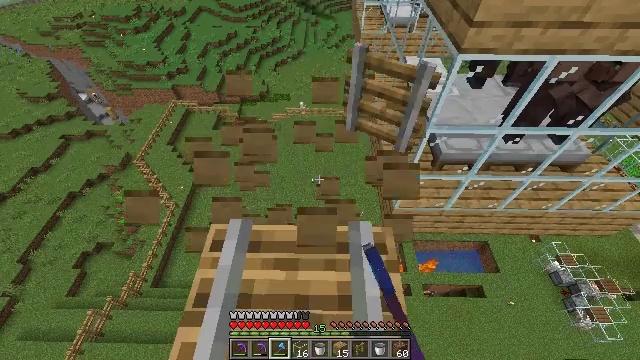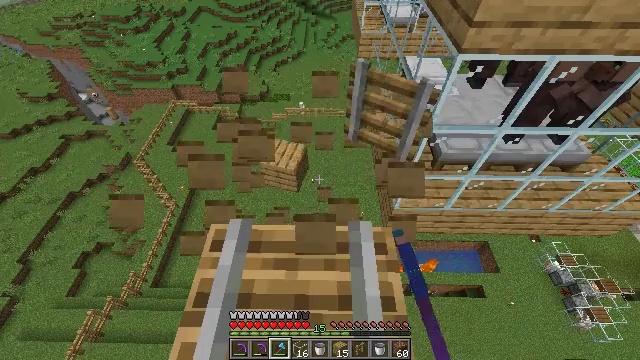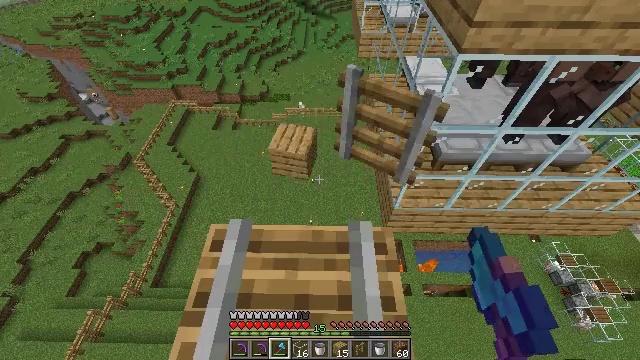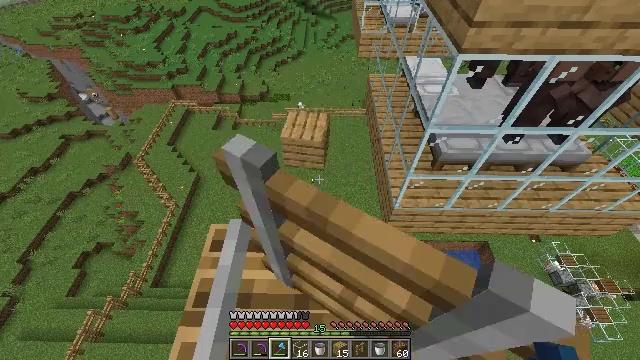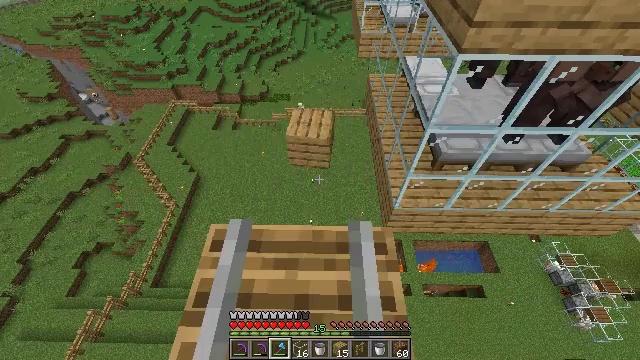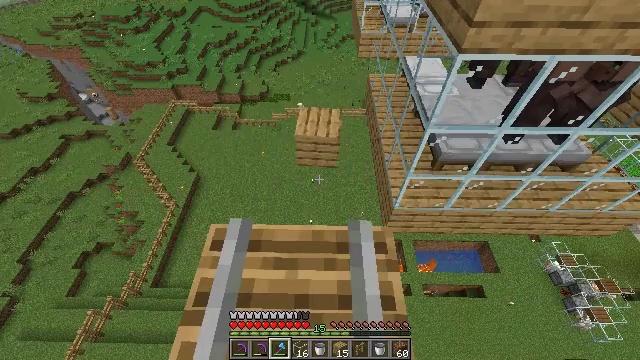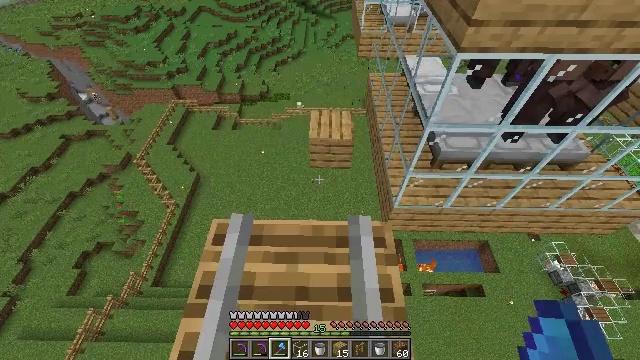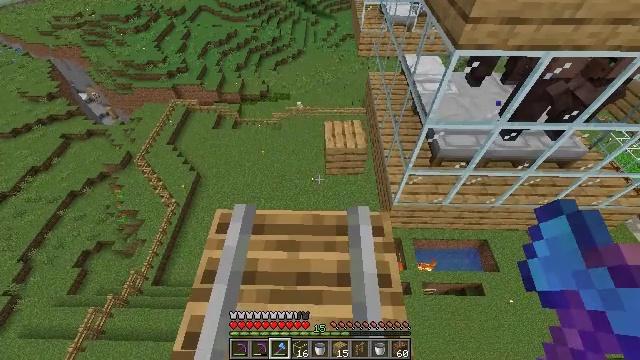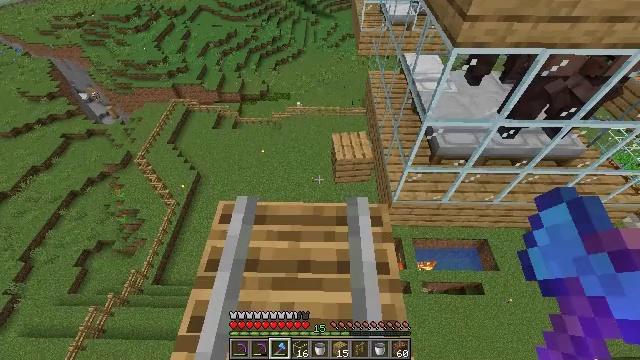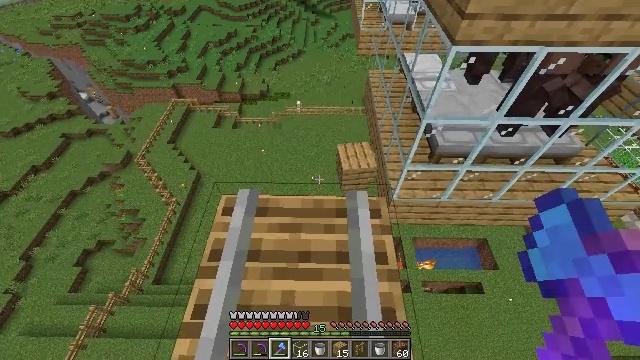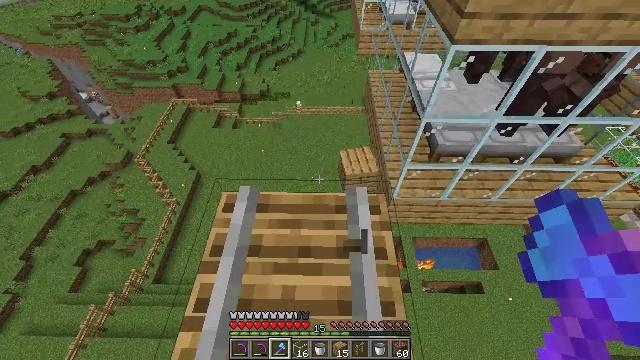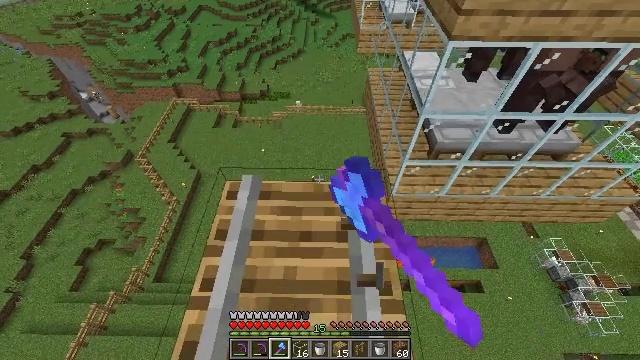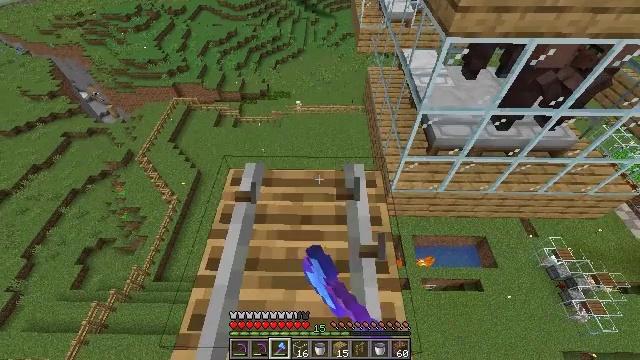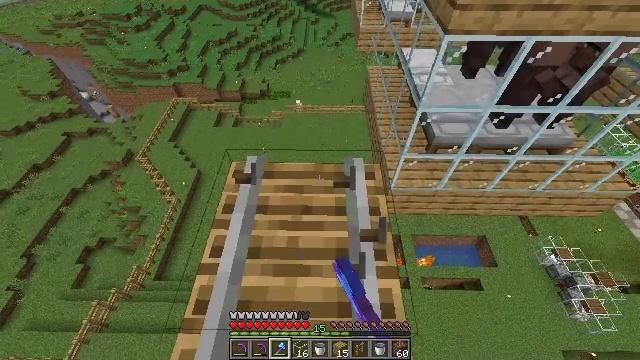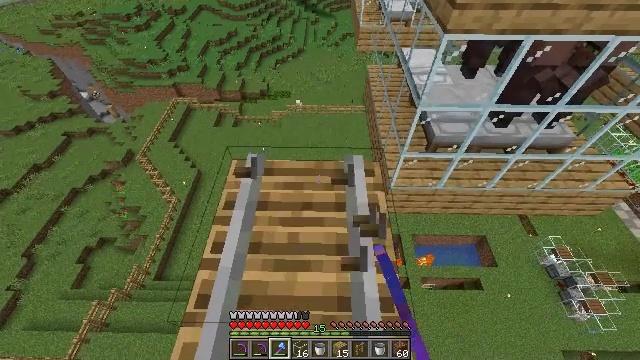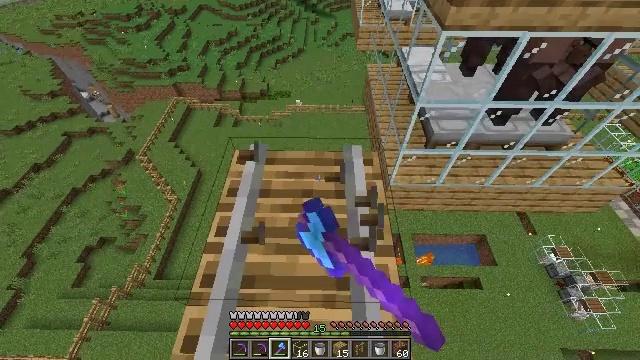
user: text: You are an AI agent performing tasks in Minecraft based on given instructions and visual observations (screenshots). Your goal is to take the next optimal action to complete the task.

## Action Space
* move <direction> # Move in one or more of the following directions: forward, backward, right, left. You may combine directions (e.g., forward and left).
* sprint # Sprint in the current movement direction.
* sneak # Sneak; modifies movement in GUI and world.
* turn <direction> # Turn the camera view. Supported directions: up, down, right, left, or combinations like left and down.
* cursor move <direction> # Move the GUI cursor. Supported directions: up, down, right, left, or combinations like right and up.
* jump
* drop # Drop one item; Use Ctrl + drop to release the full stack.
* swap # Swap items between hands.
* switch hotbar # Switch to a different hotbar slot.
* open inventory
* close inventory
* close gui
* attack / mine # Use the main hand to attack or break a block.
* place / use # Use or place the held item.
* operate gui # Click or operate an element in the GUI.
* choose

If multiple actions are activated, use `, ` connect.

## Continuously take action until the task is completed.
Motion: motion action
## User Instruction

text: Mine the rail.
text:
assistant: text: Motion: sneak, attack / mine
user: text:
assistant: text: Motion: sneak, attack / mine
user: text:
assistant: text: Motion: sneak, attack / mine
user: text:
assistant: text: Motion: sneak, attack / mine
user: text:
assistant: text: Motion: move back, sneak, attack / mine
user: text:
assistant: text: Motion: move back, sneak, attack / mine
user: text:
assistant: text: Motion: move back, sneak, attack / mine
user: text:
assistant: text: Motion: move back, sneak, attack / mine
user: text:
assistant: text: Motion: move back, sneak, attack / mine
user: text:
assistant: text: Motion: move back, sneak, attack / mine
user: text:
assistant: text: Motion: move back, sneak, attack / mine
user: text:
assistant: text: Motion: move back, sneak, attack / mine
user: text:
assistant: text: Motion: move back, sneak, attack / mine
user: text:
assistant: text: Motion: move back, sneak, attack / mine
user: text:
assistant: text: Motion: sneak, attack / mine
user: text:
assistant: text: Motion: sneak, attack / mine
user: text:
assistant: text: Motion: sneak, attack / mine
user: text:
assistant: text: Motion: sneak, attack / mine
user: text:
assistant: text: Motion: sneak, attack / mine
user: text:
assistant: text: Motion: sneak, attack / mine
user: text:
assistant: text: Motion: sneak, attack / mine
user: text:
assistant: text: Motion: sneak, attack / mine
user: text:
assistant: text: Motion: sneak, attack / mine
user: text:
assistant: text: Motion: move back, sneak, attack / mine
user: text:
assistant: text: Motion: move back, sneak, attack / mine
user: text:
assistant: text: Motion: move back, sneak, attack / mine
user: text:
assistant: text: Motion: sneak, attack / mine
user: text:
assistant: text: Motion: sneak, attack / mine
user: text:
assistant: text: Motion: sneak, attack / mine
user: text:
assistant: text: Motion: sneak, attack / mine